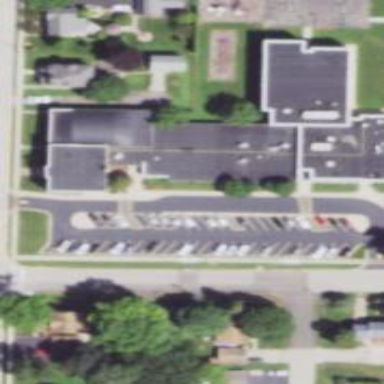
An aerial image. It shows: School building.